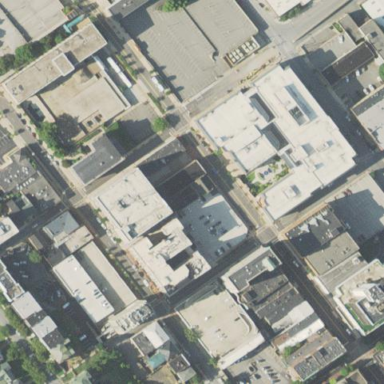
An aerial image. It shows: Building.